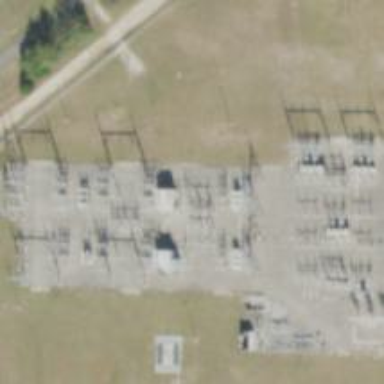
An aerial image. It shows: Switch used for power control.